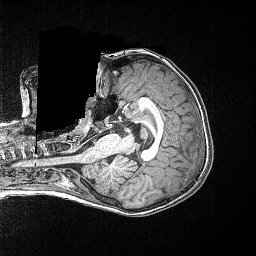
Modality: T1w
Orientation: axial